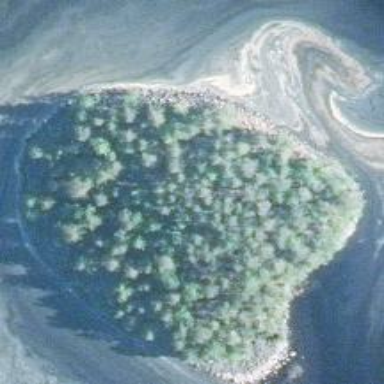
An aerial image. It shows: Islet covered with woodland.